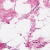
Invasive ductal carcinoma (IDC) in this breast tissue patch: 0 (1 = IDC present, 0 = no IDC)